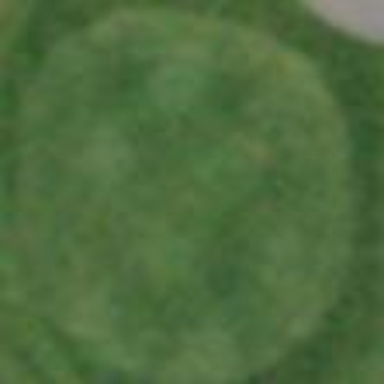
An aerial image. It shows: Golf tee.